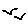
Label: bird